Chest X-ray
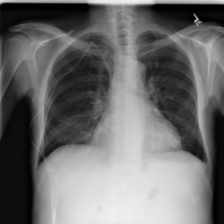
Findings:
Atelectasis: negative
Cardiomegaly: negative
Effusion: positive
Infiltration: negative
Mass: negative
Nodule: negative
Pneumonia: negative
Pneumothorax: negative
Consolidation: negative
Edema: negative
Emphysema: negative
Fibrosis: negative
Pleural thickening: negative
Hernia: negative